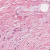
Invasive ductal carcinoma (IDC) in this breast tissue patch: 1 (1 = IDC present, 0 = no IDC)